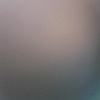
Label: sunburn